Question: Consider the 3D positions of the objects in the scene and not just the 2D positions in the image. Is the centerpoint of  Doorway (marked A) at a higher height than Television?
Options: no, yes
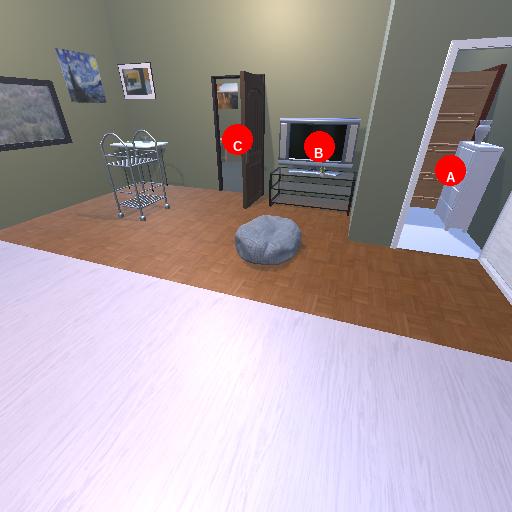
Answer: no